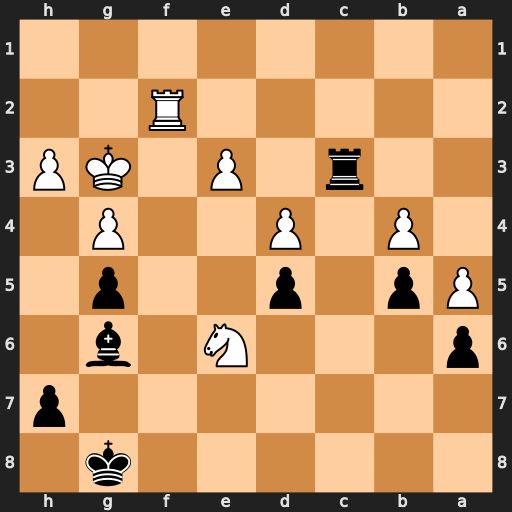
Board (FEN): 6k1/7p/p3N1b1/Pp1p2p1/1P1P2P1/2r1P1KP/5R2/8
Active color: b
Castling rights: -
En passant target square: -
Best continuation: Rxe3+ Rf3 Rxe6